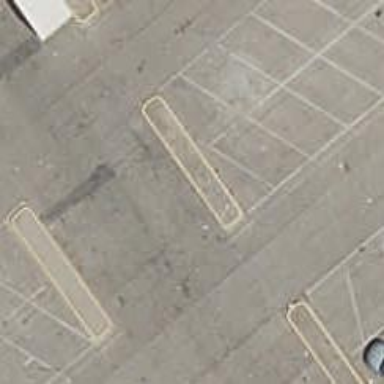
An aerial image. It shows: Parking aisle designated as service road.